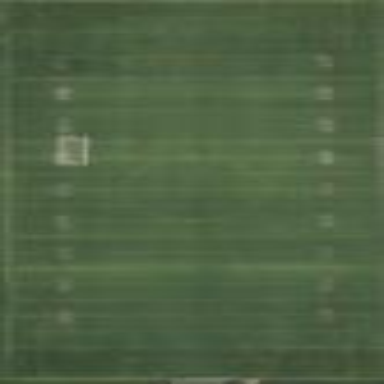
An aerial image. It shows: American football pitch for leisure and sport activities.